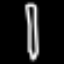
Label: pencil